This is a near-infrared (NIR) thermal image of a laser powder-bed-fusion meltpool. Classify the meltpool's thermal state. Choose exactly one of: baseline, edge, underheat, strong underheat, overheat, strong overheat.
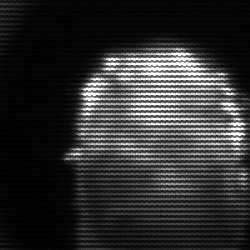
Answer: baseline